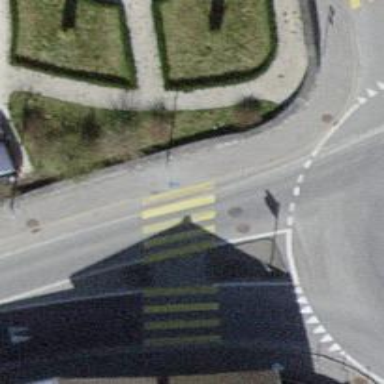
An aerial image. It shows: Marked road crossing.